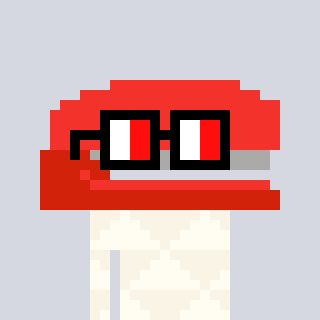
a pixel art character with square glasses with black frames and red eyes, a stapler-shaped head and a grayscale-colored body on a cool background